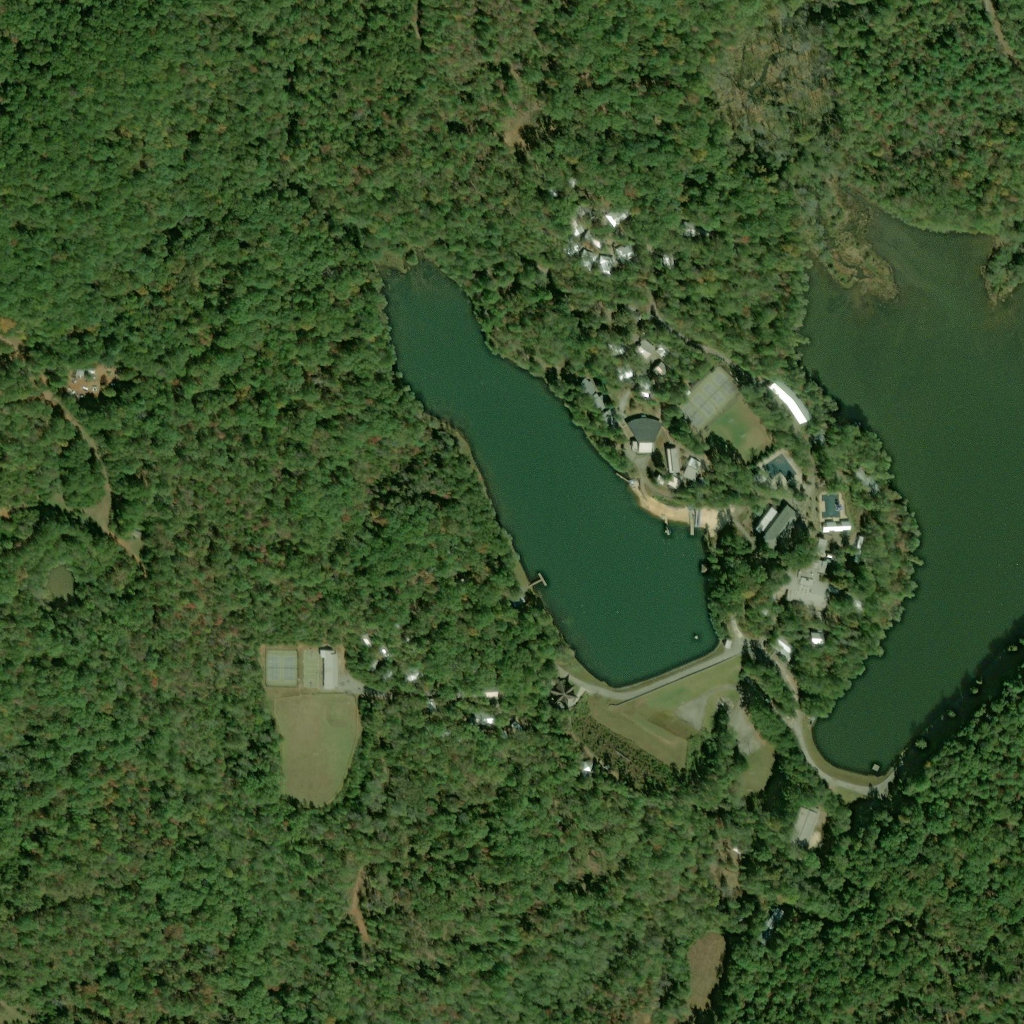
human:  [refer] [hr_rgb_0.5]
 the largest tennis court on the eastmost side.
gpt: <box>[[65, 35, 72, 42, 0]]</box>